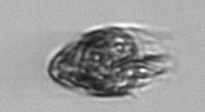
Label: Ciliophora